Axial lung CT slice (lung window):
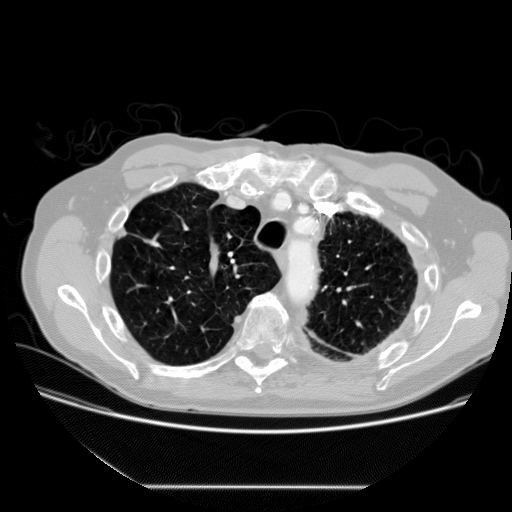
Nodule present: no